Question: how do you get css to display angled texts?

i have
'''
<span class="wrapper">
<span class="alpha">Alpha</span>
<span class="seperator"></span>
<span class="number">1 Number</span>
</span>
'''
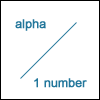
Answer: If you need only the separator rotated, here's an example: <URL>
it basically draws the separator as a regular line, then rotates it with 'transform: rotate(-45deg);'.
Do take care of non-supporting browsers with Modernizr and probably a '/' character or image. Dynamic rotating text is harder, but make sure if you need to support IE8 or below (See <URL>.